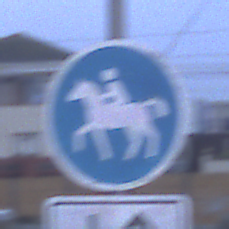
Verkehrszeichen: Reitweg
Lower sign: RichtungsangabeDurchPfeile8
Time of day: SunriseSunset
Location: Outdoor (Urban)
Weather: Overcast
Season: NotSpecified
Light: Natural